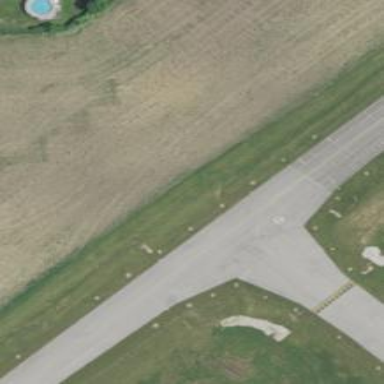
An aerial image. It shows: Image of taxiway at airport.